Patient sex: M
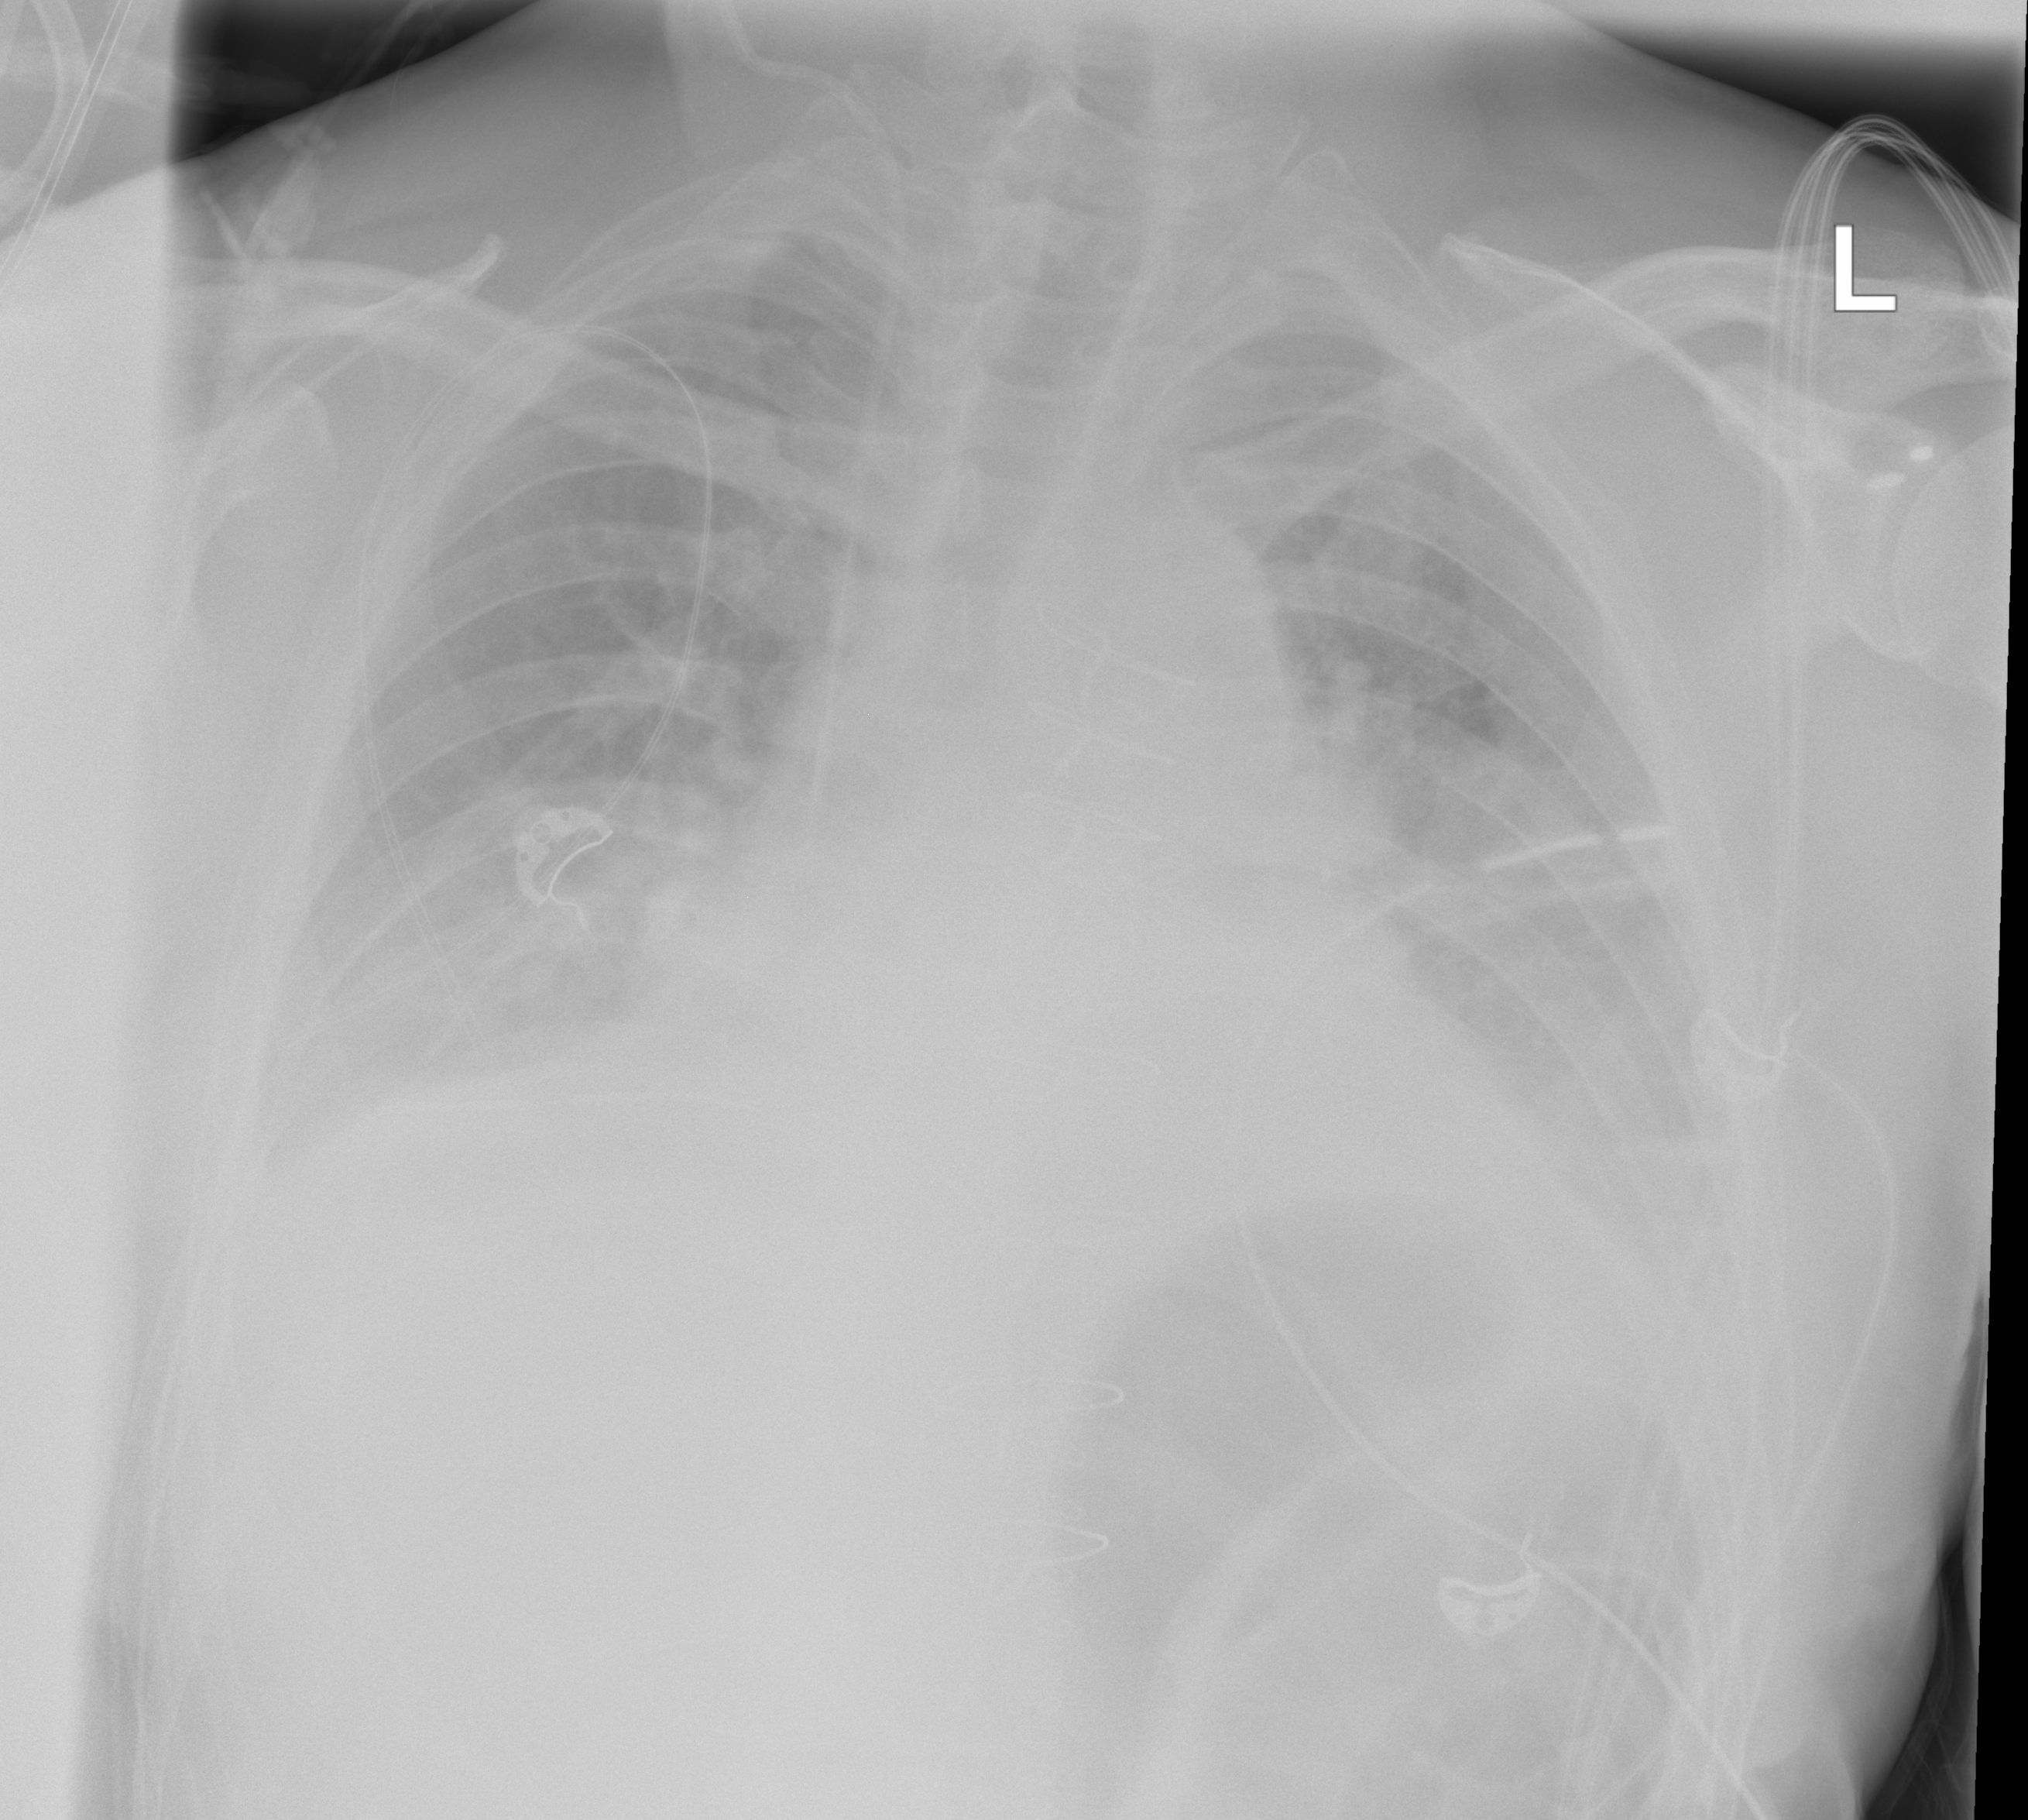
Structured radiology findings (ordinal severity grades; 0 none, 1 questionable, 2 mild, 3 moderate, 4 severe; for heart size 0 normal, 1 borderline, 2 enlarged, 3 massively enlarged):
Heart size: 0
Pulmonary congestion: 0
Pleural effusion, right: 2
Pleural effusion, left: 0
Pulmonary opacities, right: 0
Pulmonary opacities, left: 0
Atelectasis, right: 2
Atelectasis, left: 0